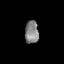
Tissue: skin
Cell type: Epithelial cells
Senescence score: 0.2274
Nuclear area (px): 313
Mean DAPI intensity: 128.808